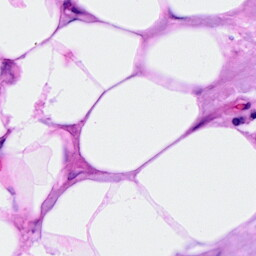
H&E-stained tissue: Breast